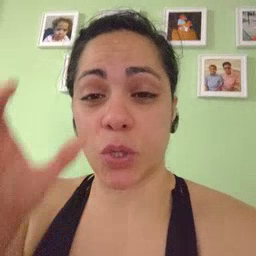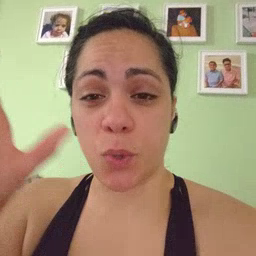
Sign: moon